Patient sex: M
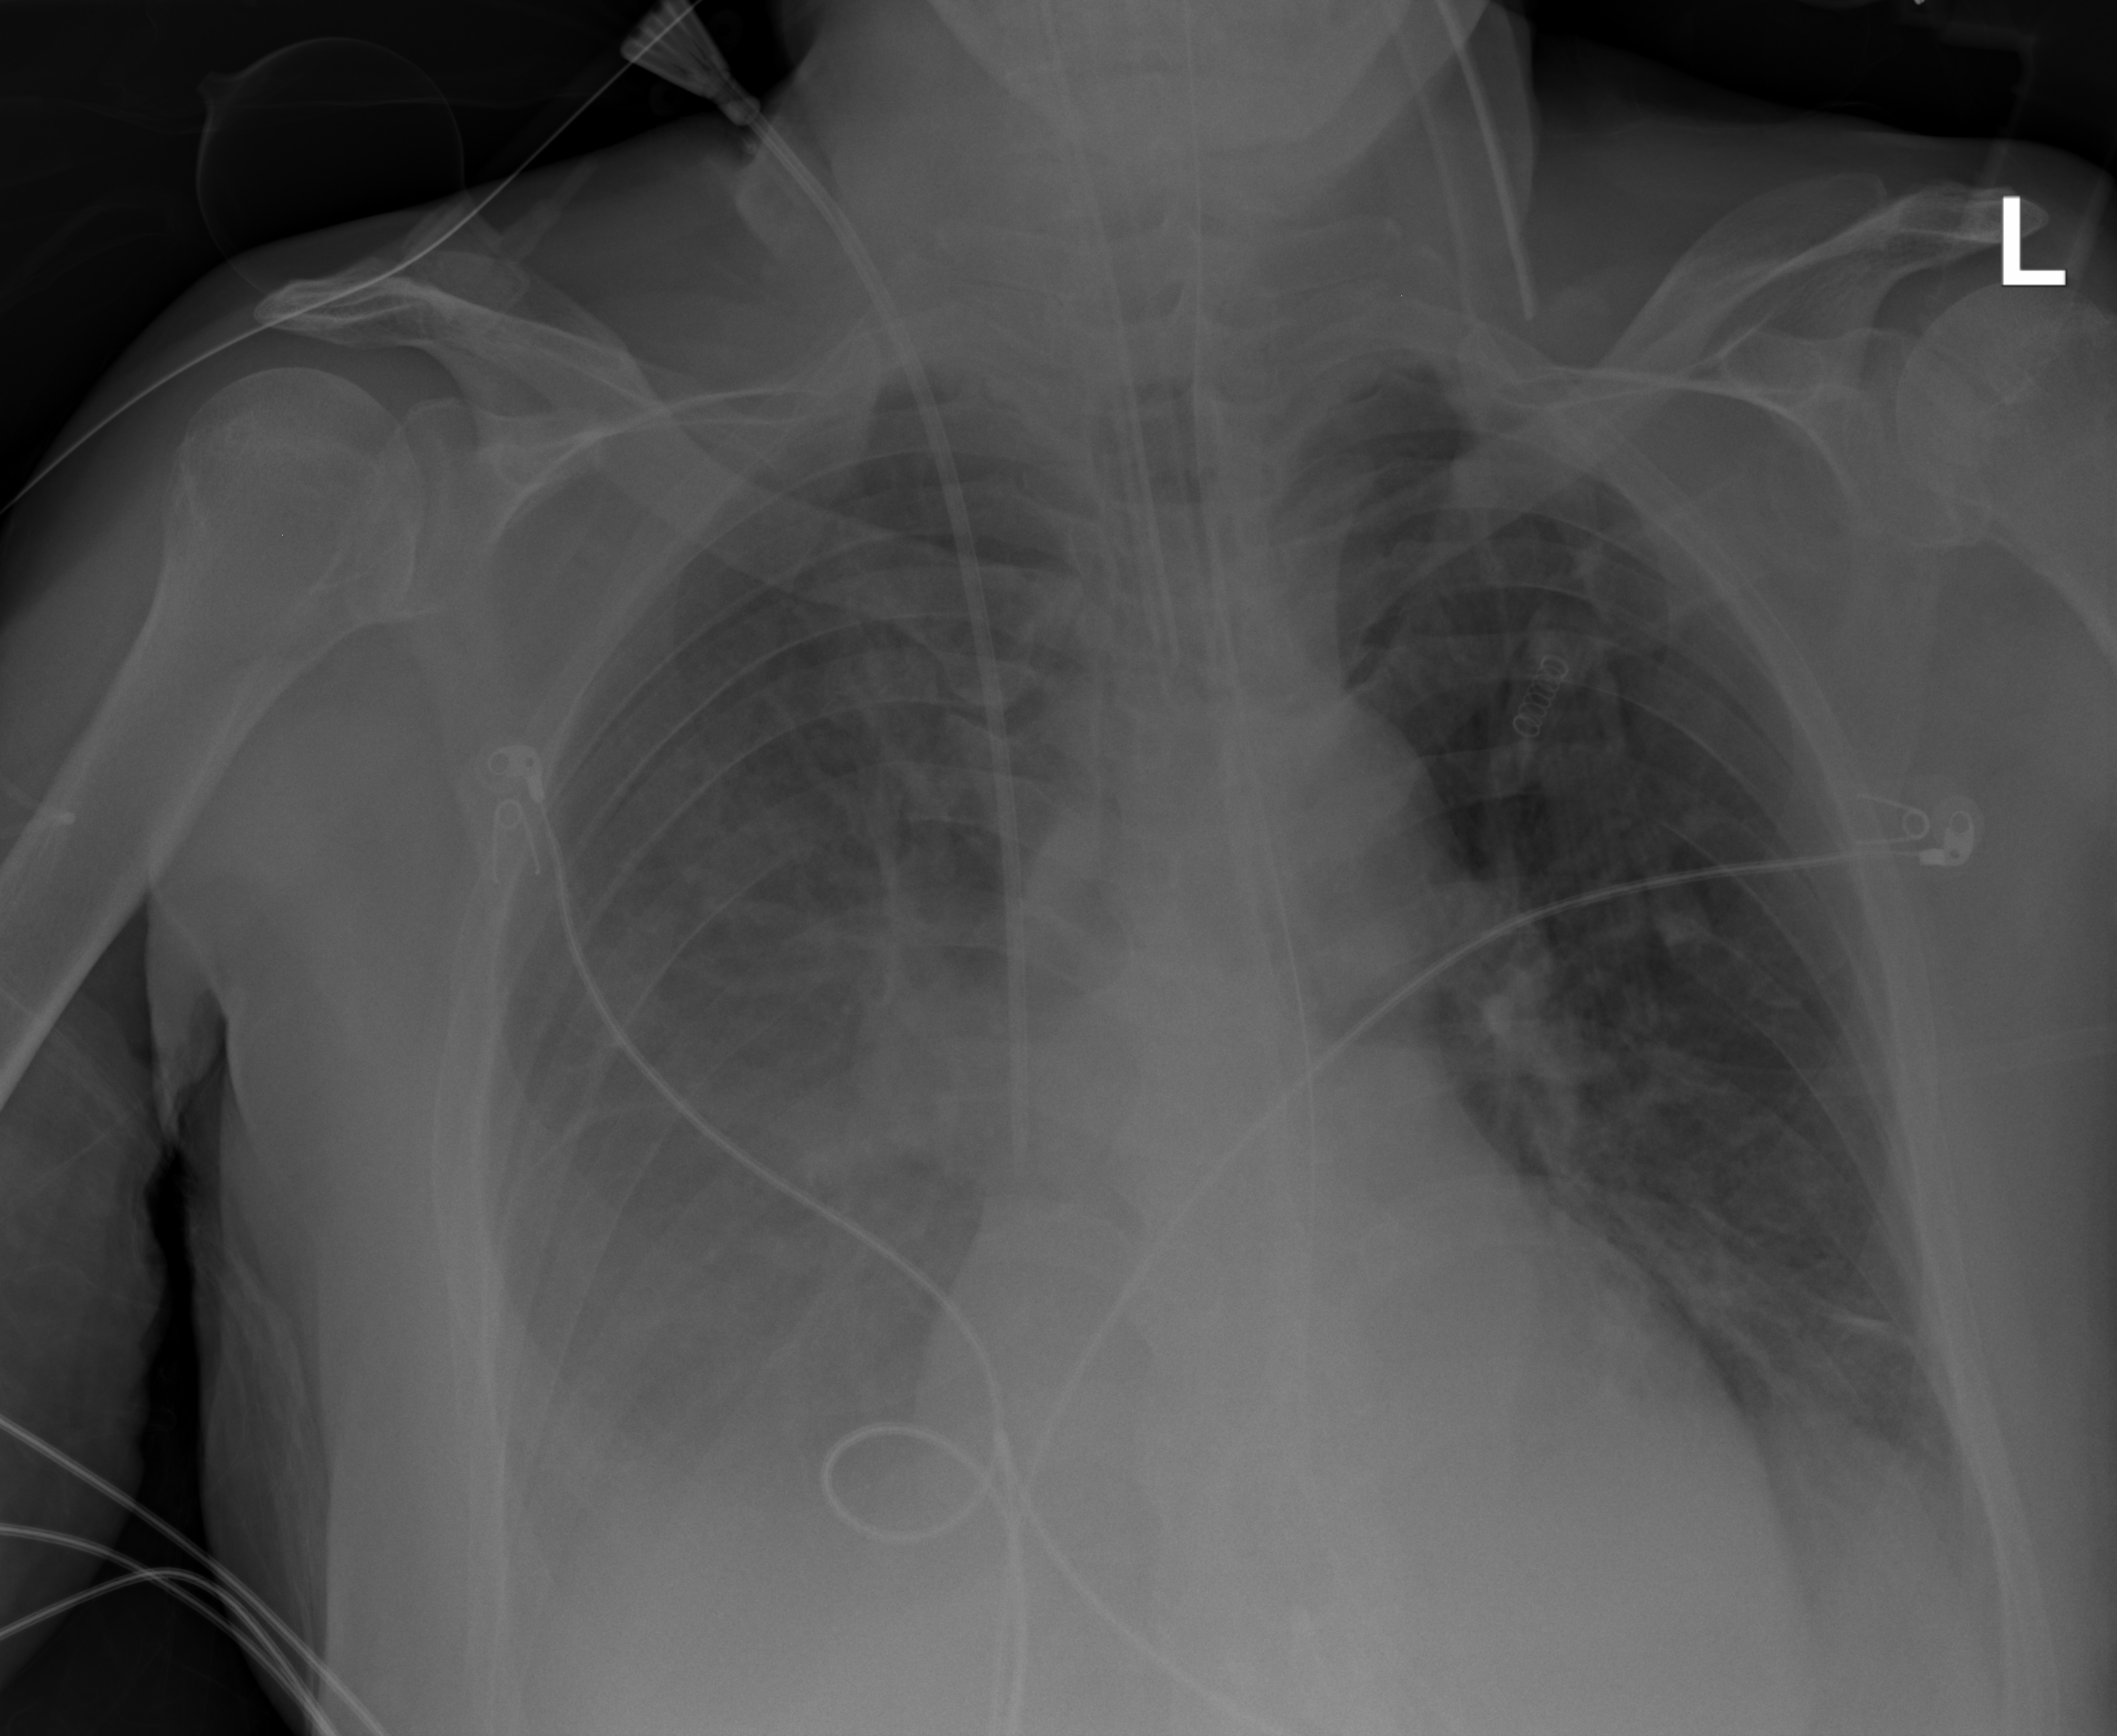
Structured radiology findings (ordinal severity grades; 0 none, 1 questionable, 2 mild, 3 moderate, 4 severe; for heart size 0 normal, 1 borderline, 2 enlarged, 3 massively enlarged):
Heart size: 0
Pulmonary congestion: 0
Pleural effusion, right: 3
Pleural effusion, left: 1
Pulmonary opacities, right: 2
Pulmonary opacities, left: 0
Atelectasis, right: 2
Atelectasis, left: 2